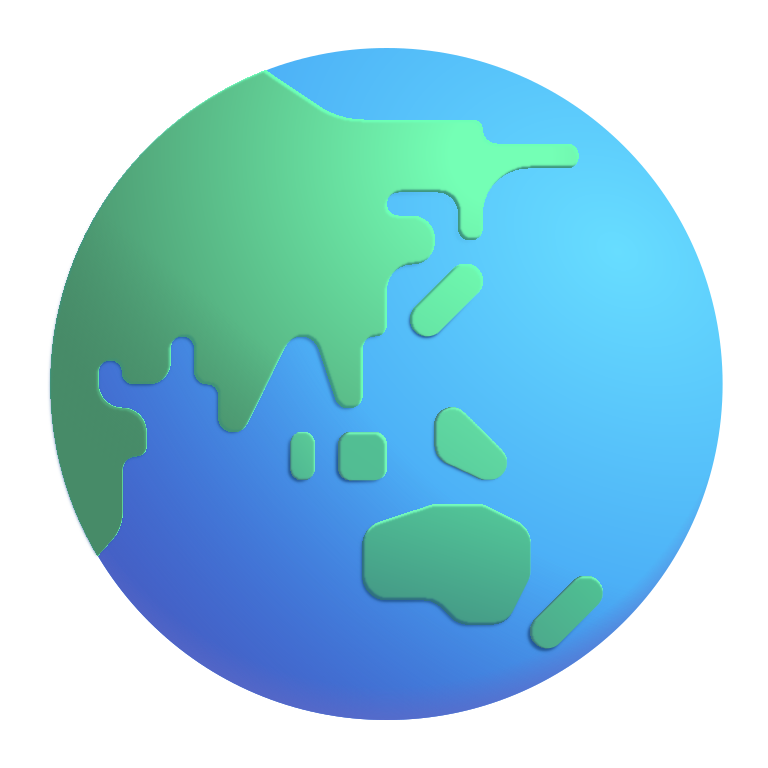
globe showing asia australia color